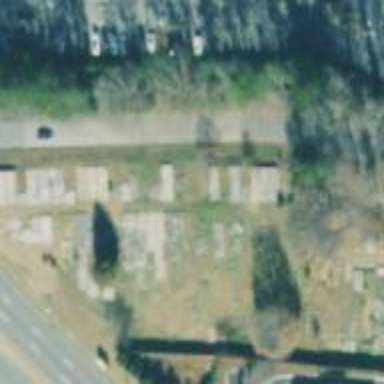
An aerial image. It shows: Cemetery.